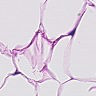
Metastatic tissue present: no